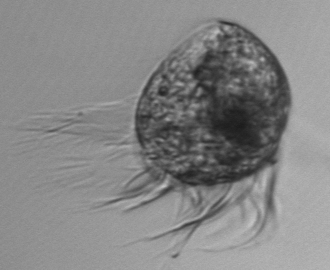
Label: Pelagostrobilidium